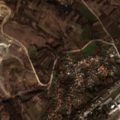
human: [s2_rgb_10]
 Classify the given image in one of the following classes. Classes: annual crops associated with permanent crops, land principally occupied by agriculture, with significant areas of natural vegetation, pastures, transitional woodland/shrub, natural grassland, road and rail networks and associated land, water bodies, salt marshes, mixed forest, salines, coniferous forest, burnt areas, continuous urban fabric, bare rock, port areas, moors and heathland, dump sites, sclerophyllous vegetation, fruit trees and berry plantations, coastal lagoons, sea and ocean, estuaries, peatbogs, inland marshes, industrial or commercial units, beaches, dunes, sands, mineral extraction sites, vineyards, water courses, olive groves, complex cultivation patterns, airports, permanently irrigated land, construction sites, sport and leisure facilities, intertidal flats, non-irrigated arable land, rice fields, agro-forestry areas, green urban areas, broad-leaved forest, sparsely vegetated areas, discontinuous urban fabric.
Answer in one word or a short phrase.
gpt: discontinuous urban fabric, industrial or commercial units, mineral extraction sites, complex cultivation patterns, land principally occupied by agriculture, with significant areas of natural vegetation